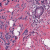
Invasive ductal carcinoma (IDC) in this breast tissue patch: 1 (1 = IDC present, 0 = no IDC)